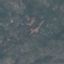
Label: HerbaceousVegetation